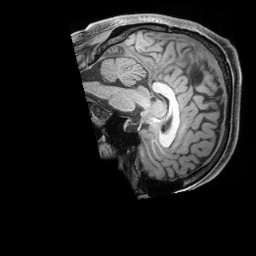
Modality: T1w
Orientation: sagittal
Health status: healthy
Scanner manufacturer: siemens
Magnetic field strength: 3 T
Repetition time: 2.4 s
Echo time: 0.00201 s